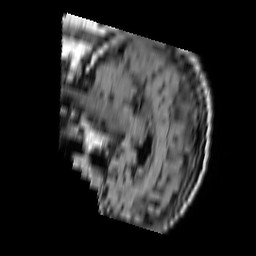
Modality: FLAIR
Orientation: sagittal
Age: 64
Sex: male
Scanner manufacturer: philips
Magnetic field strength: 1.5 T
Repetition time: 11 s
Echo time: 0.14 s